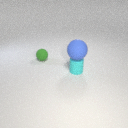
small cyan rubber cylinder to the right of small green rubber sphere